Interaction volume radius: 10 \u00c5
Interaction volume height: 15 \u00c5
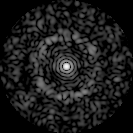
Disorder parameter: 0.8214